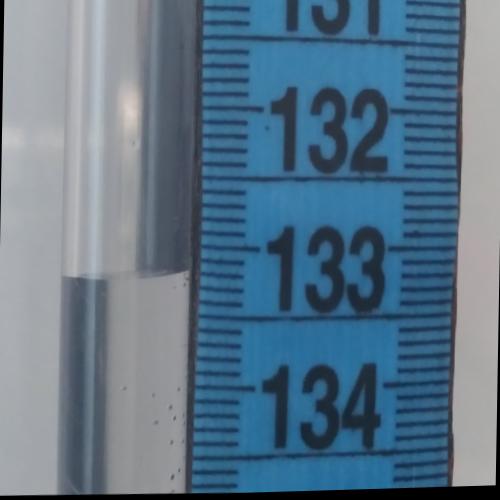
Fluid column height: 133.2 cm